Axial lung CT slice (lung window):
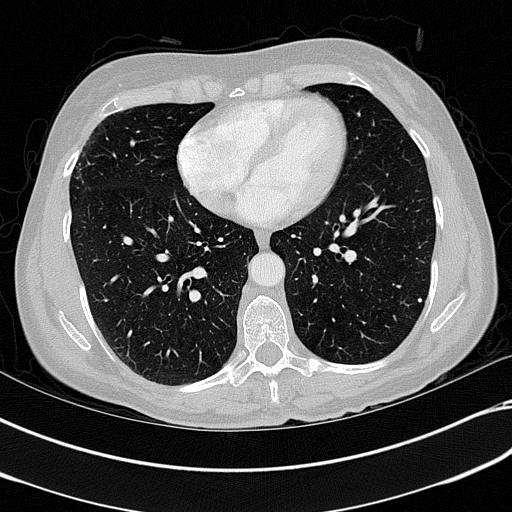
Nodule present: no